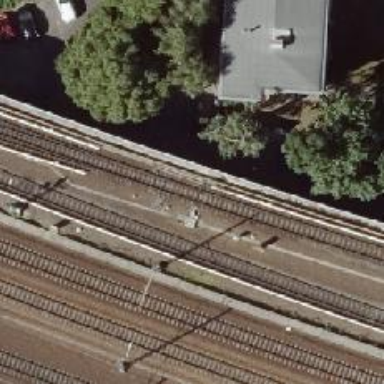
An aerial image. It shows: Light rail railway line with electrified rails.